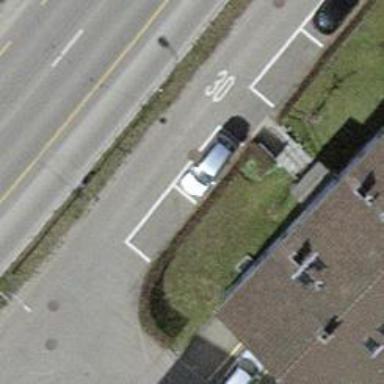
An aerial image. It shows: Asphalt surface parking area with parking spaces.